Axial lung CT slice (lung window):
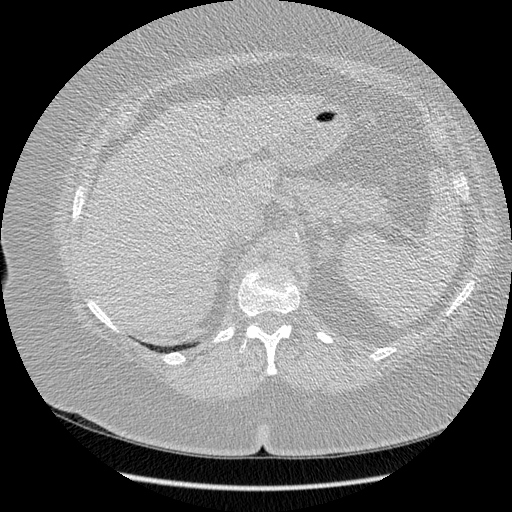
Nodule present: no